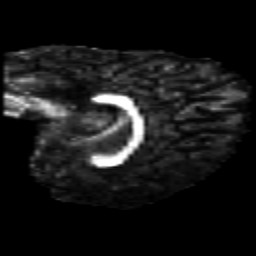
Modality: FA
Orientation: sagittal
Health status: healthy
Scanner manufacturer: philips
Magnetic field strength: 3 T
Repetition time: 6.964 s
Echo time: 0.092 s